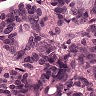
Metastatic tissue present: yes